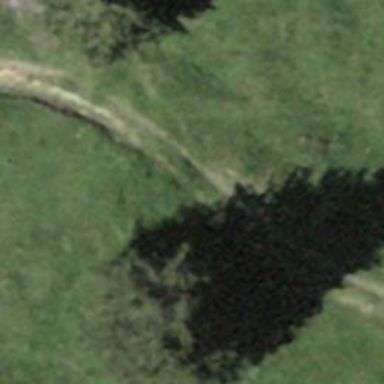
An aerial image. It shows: Path.